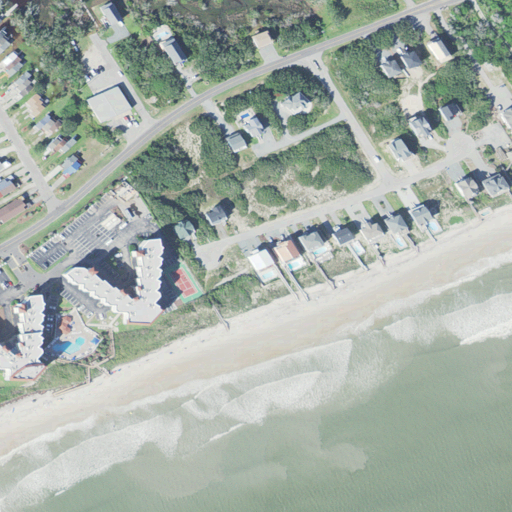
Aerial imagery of beach in North Carolina named North Topsail Shores containing open water, medium intensity development, low intensity development, barren land, high intensity development, herbaceous wetlands, grassland, open development, and woody wetlands